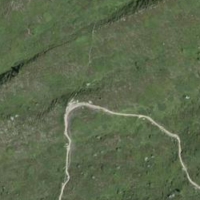
EUNIS habitat code: 26
Species observed at this site:
Vaccinium uliginosum